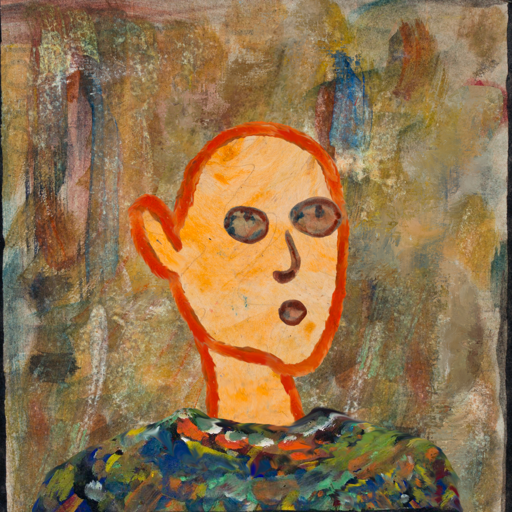
Background: Pipe, Head And Neck Side: Experience, Face Side: Orphan, Bust: An_Impression, Hair Side: Blank, Head Accessory: Blank, Second Necklace: Blank, Necklace: Blank, Baby: Blank